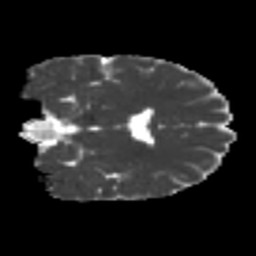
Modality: MD
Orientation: coronal
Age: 25
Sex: female
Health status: healthy
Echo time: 0.074 s